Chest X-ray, PA view. Patient: 34 years old, sex F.
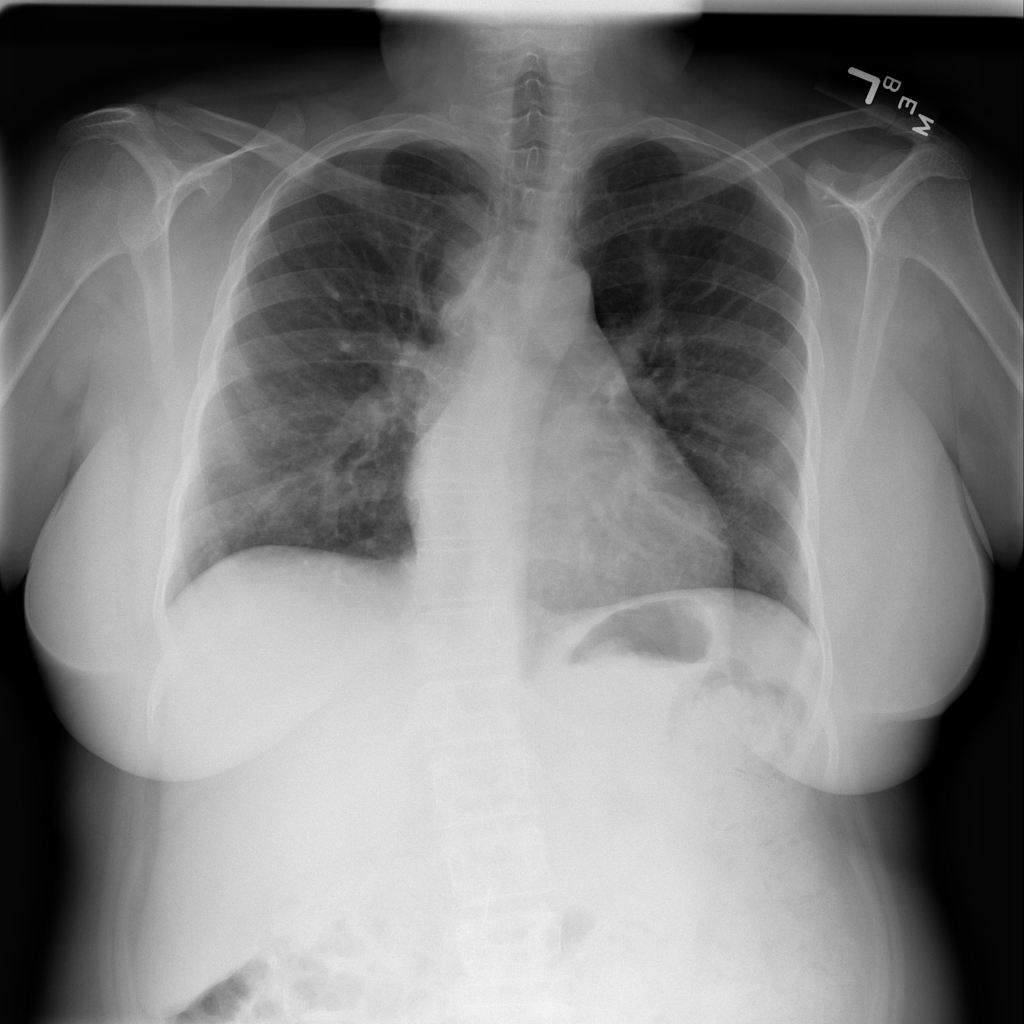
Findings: No Finding